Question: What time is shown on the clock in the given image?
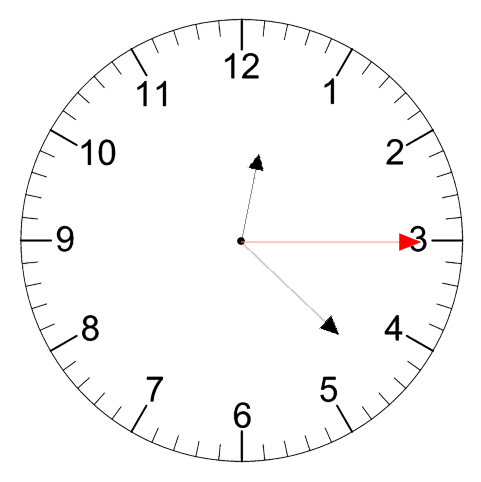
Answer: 12:22:15